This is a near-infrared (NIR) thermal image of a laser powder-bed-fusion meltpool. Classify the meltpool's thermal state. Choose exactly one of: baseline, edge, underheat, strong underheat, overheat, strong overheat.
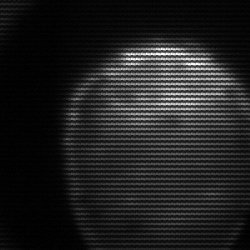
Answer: edge